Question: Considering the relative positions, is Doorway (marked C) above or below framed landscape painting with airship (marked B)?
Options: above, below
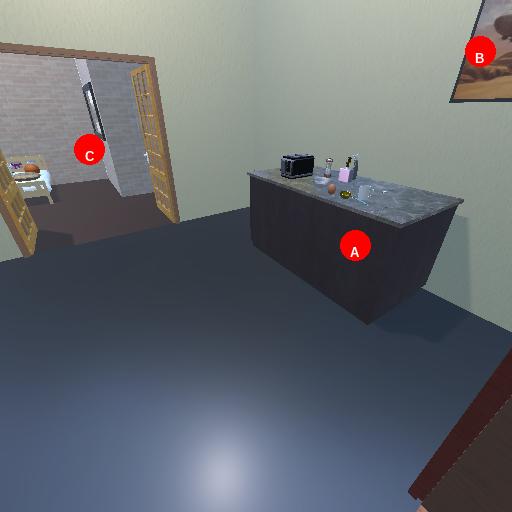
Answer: above